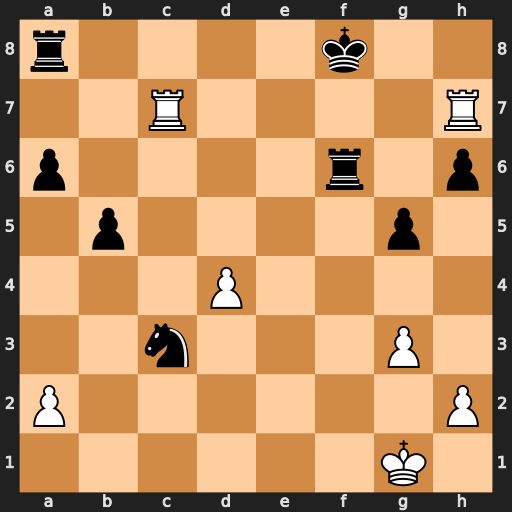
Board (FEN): r4k2/2R4R/p4r1p/1p4p1/3P4/2n3P1/P6P/6K1
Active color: w
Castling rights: -
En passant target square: -
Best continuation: Rh8#